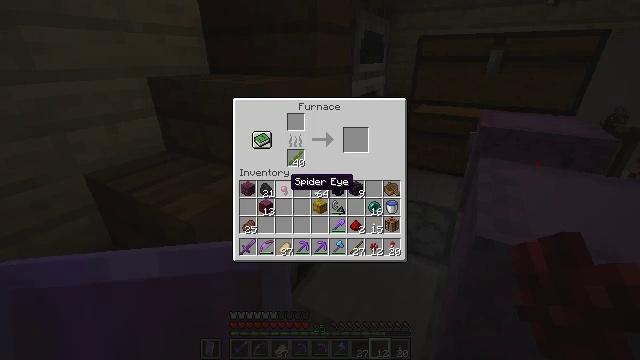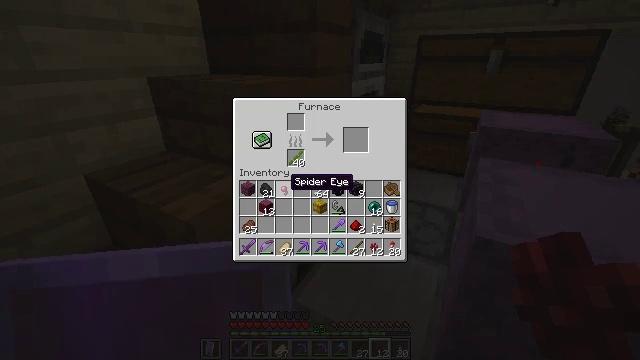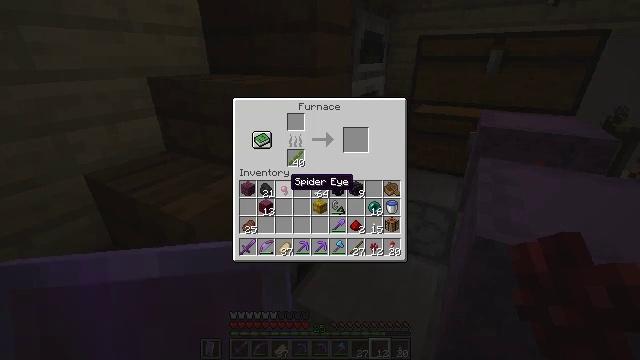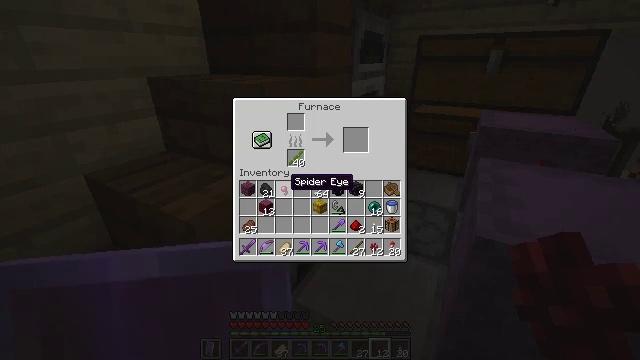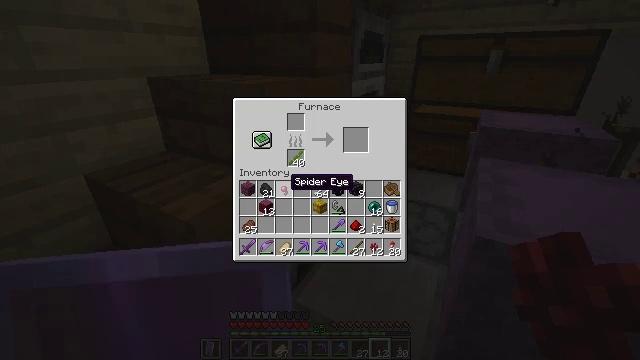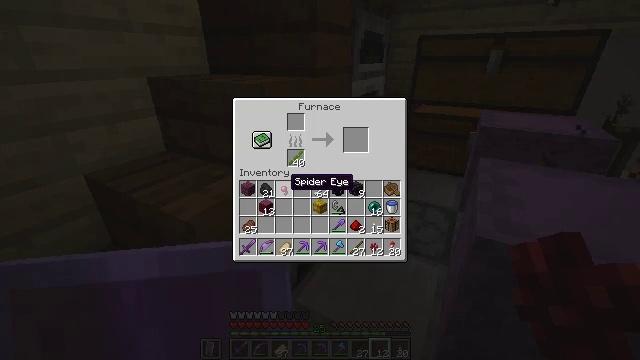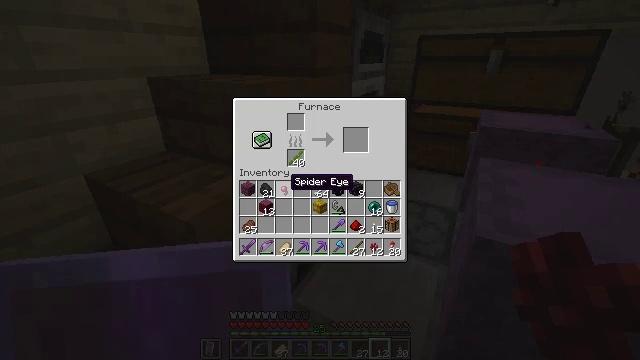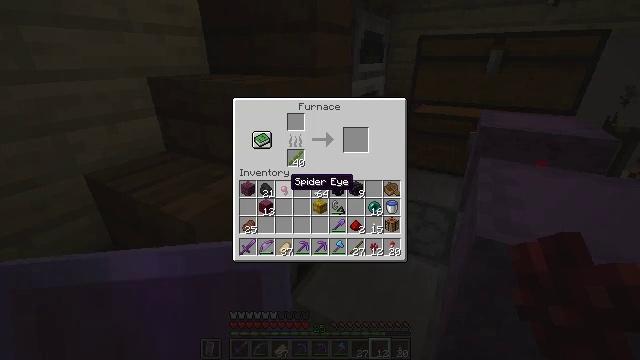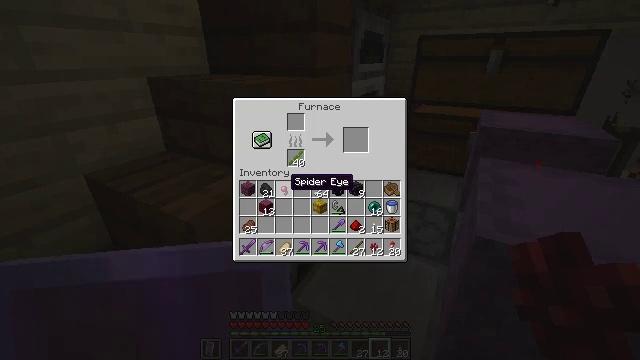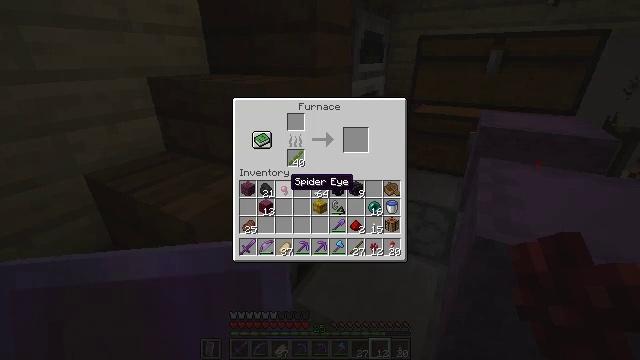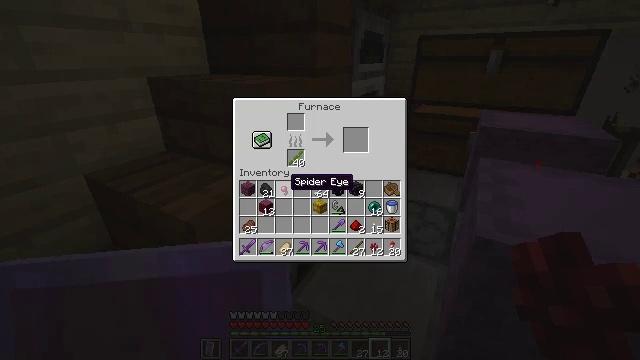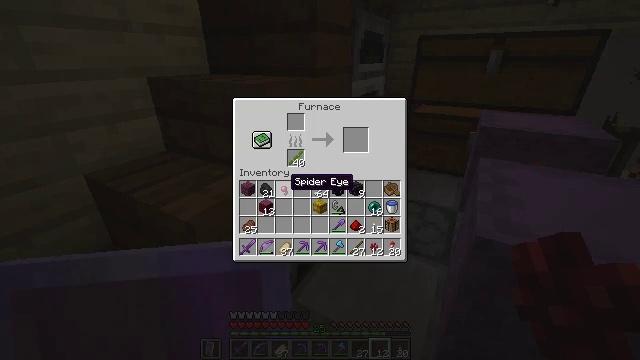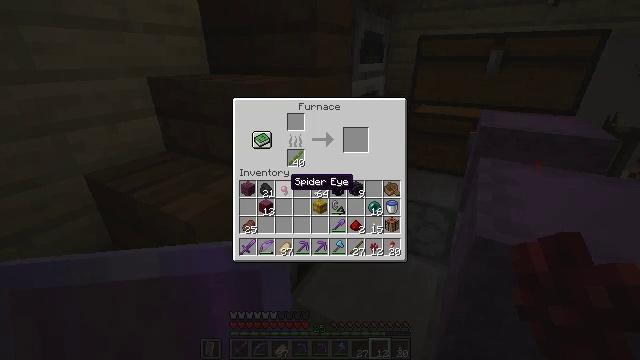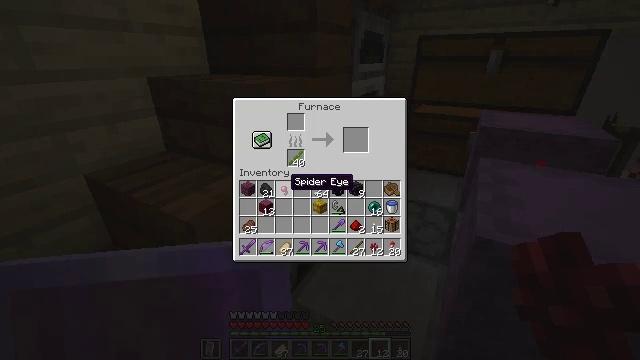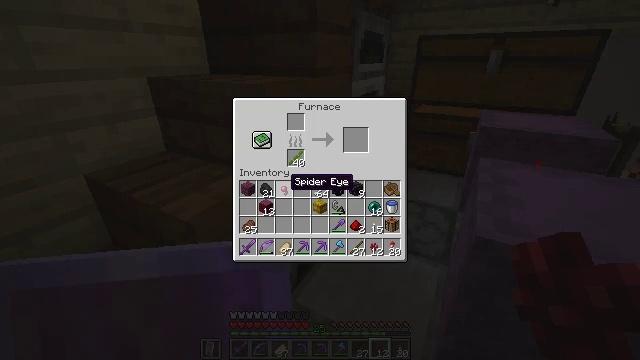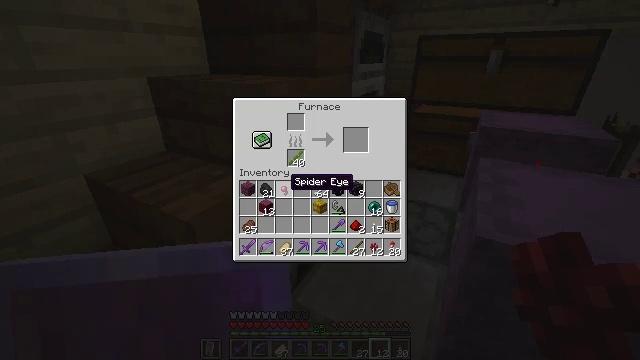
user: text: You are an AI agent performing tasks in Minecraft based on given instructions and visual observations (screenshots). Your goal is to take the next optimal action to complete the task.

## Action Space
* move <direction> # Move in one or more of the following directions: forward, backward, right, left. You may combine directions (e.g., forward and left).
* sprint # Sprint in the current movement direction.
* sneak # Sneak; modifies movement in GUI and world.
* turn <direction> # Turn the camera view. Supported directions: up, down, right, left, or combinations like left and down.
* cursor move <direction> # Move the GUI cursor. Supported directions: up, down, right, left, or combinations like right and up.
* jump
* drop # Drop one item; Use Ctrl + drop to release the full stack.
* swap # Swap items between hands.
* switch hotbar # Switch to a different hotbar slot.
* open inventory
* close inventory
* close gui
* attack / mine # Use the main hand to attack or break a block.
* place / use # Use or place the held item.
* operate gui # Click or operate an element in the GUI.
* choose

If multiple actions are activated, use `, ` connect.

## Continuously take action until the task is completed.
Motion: motion action
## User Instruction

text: Create sugar from sugarcane.
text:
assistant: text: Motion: sneak
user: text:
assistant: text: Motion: sneak
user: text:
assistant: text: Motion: sneak
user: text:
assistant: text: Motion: sneak
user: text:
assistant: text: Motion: sneak
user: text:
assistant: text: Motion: sneak
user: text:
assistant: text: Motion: sneak
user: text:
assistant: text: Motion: no_op
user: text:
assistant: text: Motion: no_op
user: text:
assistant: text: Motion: no_op
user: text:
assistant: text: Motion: no_op
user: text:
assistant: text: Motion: no_op
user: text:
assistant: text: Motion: no_op
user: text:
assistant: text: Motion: no_op
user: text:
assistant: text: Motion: no_op
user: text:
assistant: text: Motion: no_op
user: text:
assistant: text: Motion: no_op
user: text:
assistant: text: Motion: no_op
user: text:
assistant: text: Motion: no_op
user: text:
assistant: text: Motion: no_op
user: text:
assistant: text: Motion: no_op
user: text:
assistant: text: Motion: no_op
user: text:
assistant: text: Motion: no_op
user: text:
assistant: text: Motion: no_op
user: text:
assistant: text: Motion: no_op
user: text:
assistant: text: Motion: no_op
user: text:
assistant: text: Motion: no_op
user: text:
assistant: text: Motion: no_op
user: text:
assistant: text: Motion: no_op
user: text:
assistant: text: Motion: no_op